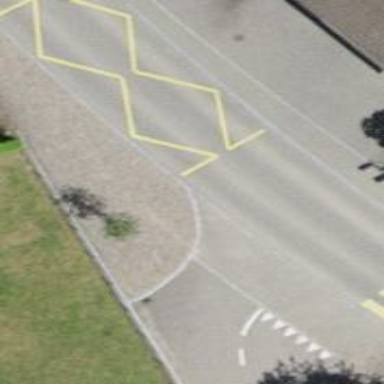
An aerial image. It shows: Public transport stop position.